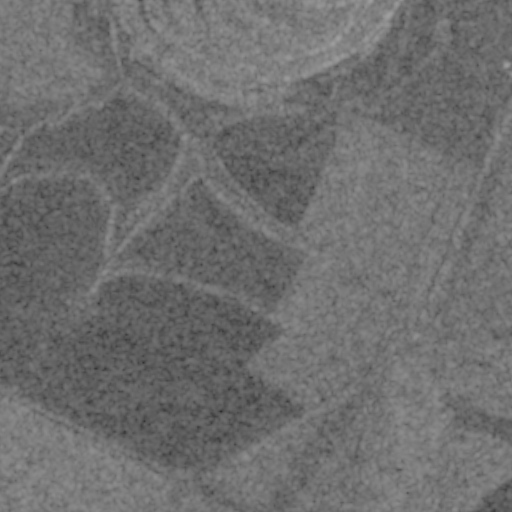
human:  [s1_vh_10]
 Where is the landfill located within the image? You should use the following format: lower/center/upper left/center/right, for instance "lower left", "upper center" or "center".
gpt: The landfill is located in the upper of the image.
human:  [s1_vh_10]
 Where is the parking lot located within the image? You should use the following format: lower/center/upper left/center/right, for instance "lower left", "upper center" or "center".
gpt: There is no parking lot in the image.

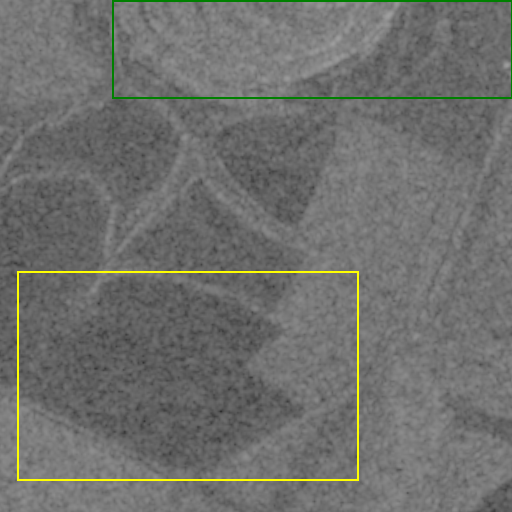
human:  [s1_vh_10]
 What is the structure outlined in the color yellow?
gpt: The structure outlined in yellow is a crop field.
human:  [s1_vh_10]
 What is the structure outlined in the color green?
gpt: The structure outlined in green is a landfill.
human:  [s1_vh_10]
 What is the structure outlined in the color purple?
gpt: There is no purple outline.